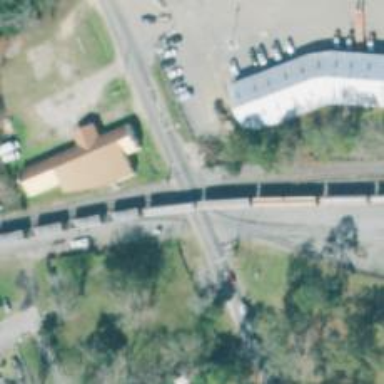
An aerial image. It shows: Level crossing with lights at railway intersection.